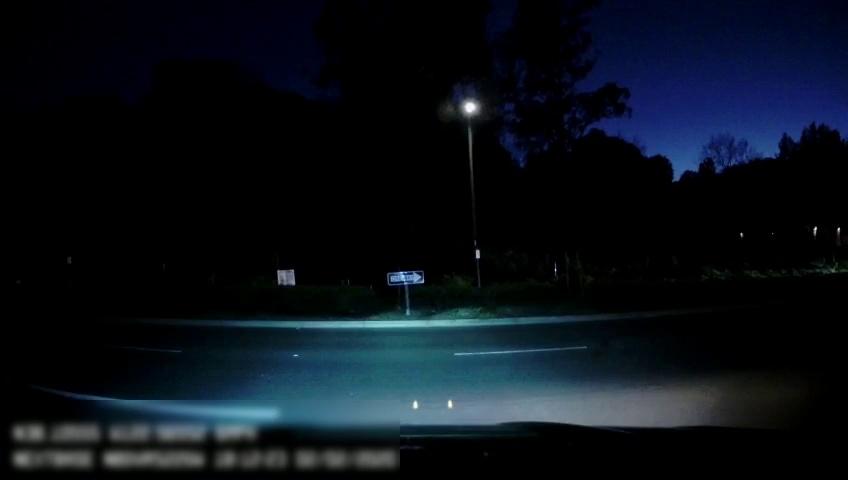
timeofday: Night
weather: Other
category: Drivable Space
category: Lanes | Alternate Lane
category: Lanes | Current Lane
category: Traffic | Signs